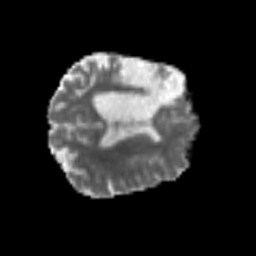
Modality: MD
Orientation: axial
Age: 50
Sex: male
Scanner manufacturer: siemens
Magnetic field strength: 3 T
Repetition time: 6.1 s
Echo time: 0.101 s